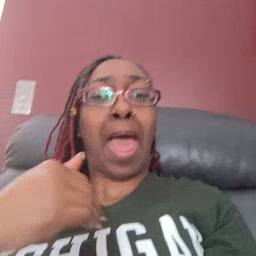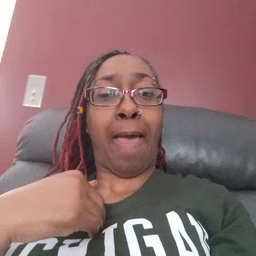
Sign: have